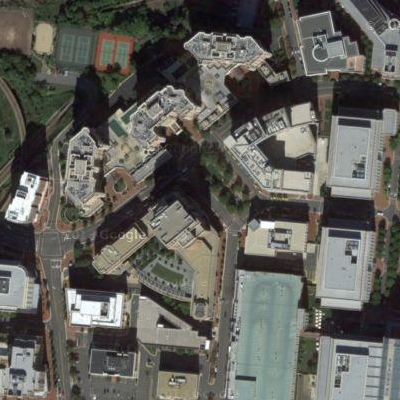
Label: Industry